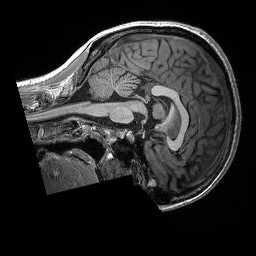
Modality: T1w
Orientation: sagittal
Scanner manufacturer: siemens
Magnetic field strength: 3 T
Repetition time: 2.3 s
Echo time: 0.00298 s